Field crop: maize
Growth stage: 2
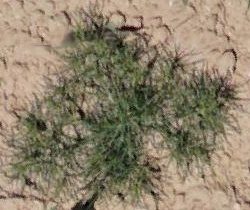
Species: salsola